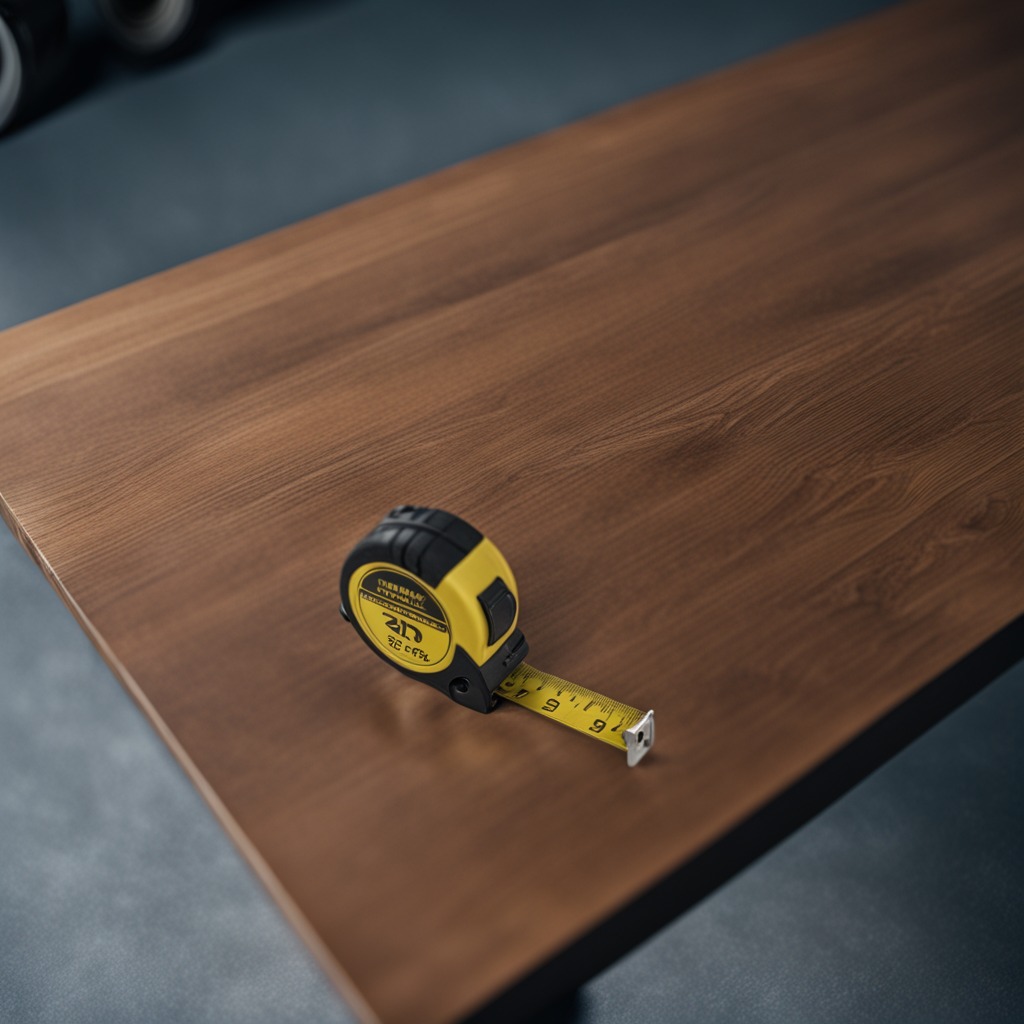
A measuring tape is lying on the old table with faint burn marks in a small garage at twilight.